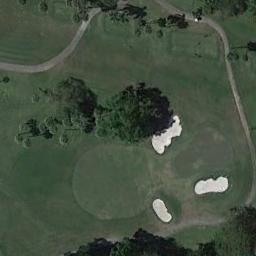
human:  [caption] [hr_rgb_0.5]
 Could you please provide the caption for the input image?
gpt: There are many trees in the golf course .

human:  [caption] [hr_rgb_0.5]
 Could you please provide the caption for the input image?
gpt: The golf course has a putting green, A road, Some barrier trees and sandpits .

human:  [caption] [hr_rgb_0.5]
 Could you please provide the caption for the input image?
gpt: There are a few bunkers and a few paths on the large green lawn on the golf course and many trees .

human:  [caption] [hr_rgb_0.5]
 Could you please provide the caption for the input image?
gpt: There are three bunkers and a winding road in this area .

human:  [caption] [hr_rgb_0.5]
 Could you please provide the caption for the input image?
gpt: There are three bunkers on the golf course .